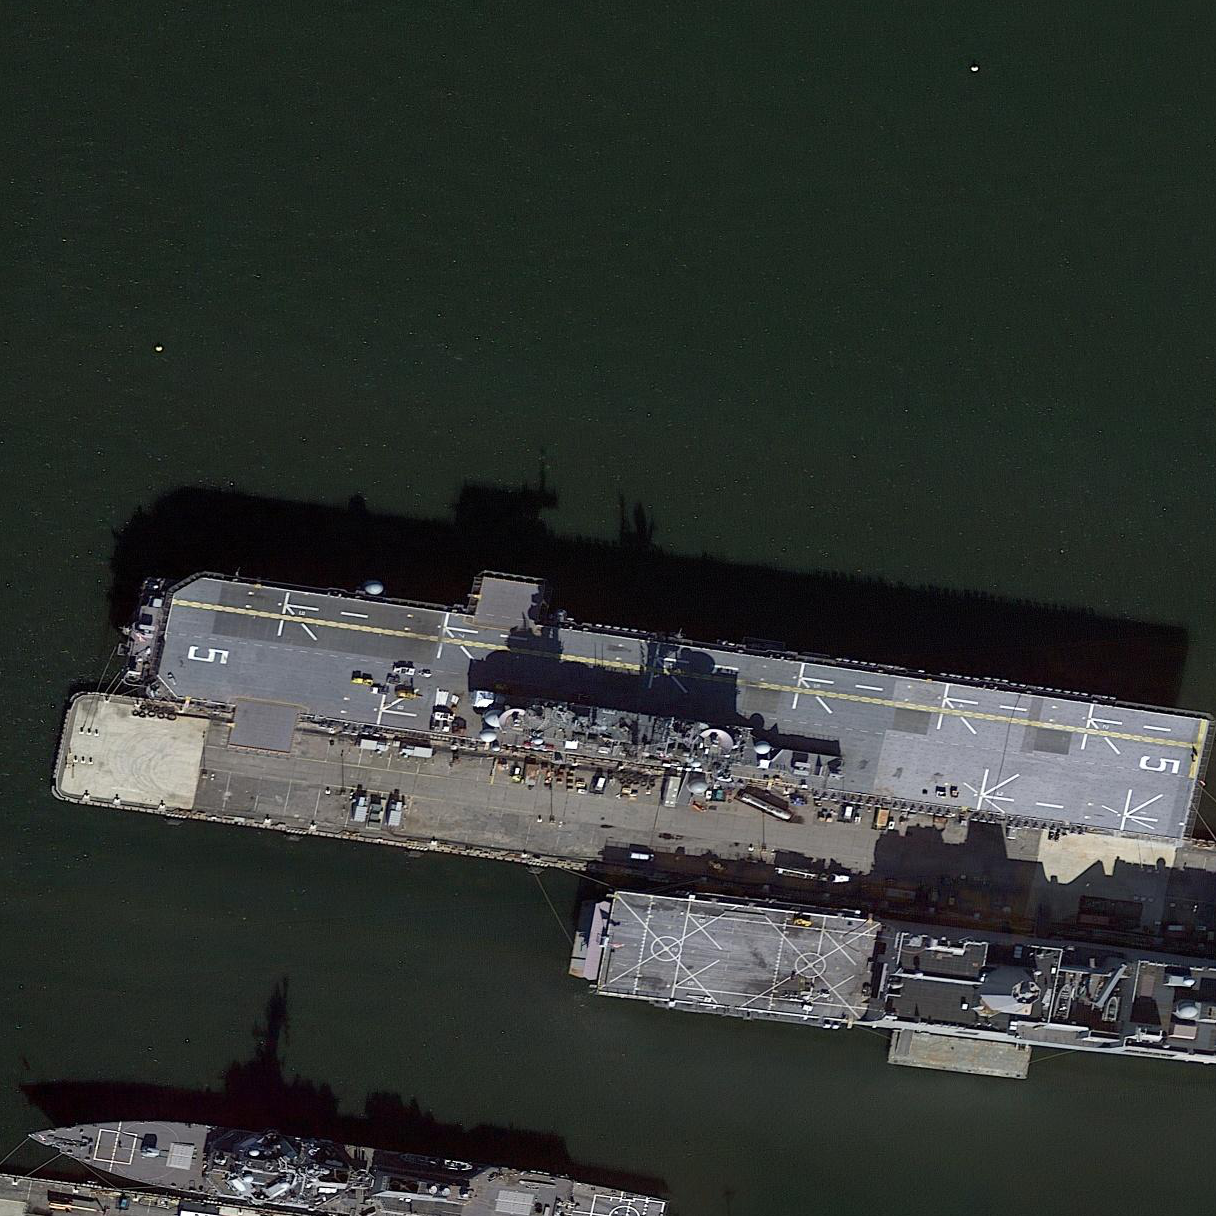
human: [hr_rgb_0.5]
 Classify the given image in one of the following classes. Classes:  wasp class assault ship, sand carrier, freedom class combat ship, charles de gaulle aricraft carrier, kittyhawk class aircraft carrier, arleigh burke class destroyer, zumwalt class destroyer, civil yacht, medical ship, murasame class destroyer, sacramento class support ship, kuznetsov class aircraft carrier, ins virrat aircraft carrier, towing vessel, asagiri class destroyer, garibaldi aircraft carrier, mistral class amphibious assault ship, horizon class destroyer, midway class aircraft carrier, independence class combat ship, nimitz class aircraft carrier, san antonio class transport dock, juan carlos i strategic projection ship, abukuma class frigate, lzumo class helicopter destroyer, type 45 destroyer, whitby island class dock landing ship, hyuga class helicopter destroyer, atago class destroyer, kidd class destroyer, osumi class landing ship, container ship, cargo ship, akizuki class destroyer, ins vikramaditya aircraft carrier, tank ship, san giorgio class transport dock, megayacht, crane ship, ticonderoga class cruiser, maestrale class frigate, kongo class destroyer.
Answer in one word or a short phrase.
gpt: Wasp class assault ship